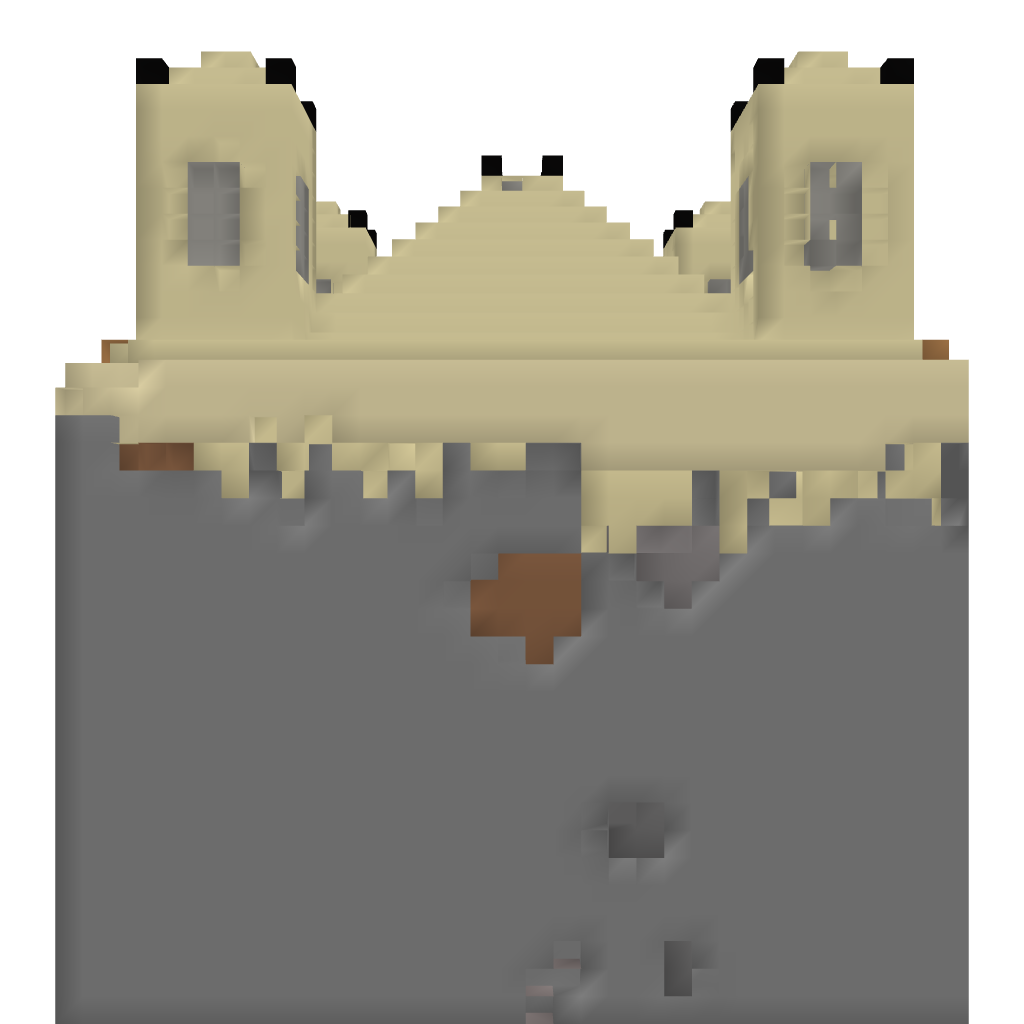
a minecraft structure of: PartyTemple